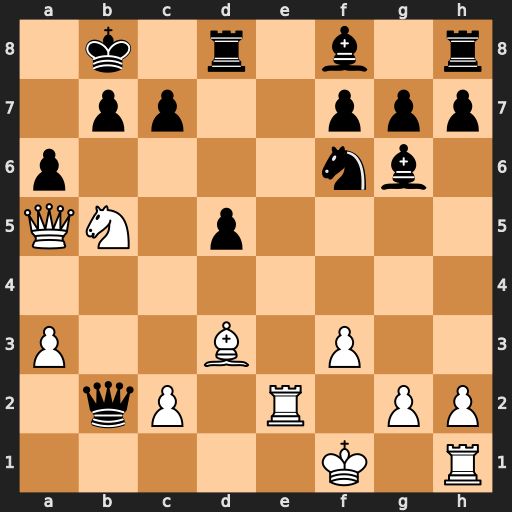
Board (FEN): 1k1r1b1r/1pp2ppp/p4nb1/QN1p4/8/P2B1P2/1qP1R1PP/5K1R
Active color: w
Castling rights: -
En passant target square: -
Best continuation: Qxc7+ Ka8 Qxd8#